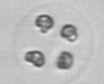
Label: Phaeocystis